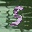
Label: 5